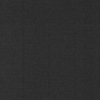
Label: dusty